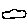
Label: cloud